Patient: sex M, age 60
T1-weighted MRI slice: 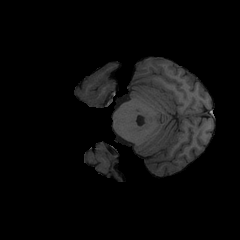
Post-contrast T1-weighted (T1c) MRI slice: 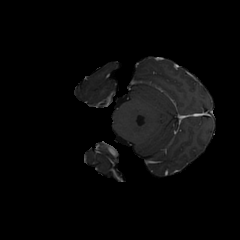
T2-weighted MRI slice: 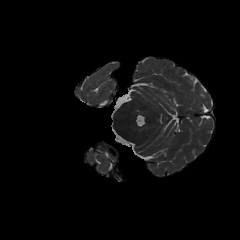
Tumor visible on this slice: no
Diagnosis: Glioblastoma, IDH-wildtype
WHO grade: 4